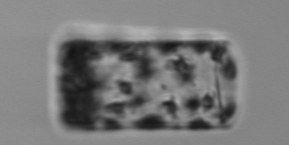
Label: Guinardia_flaccida